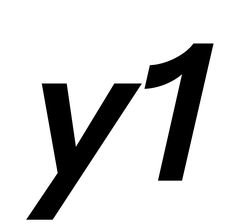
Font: InstrumentSans-Italic_SemiBold_Italic